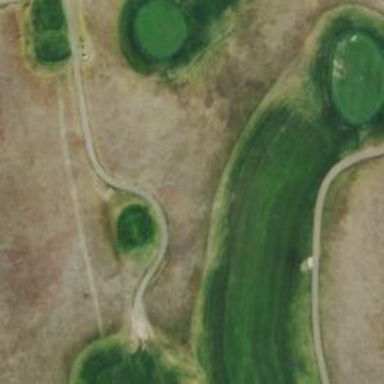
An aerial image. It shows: Footway that serves as golf path.